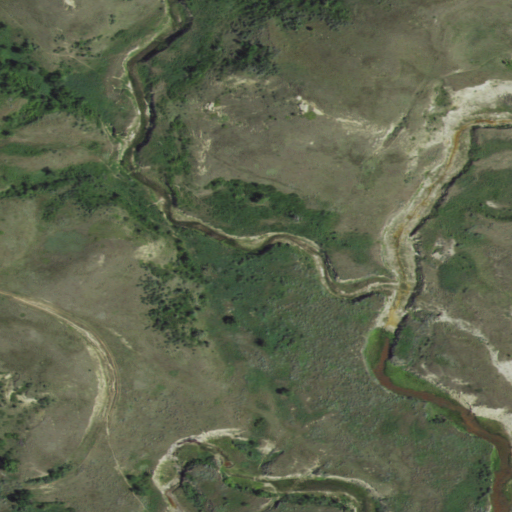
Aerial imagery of valley in North Dakota named Scairt Woman Draw containing shrub, grassland, and deciduous forest